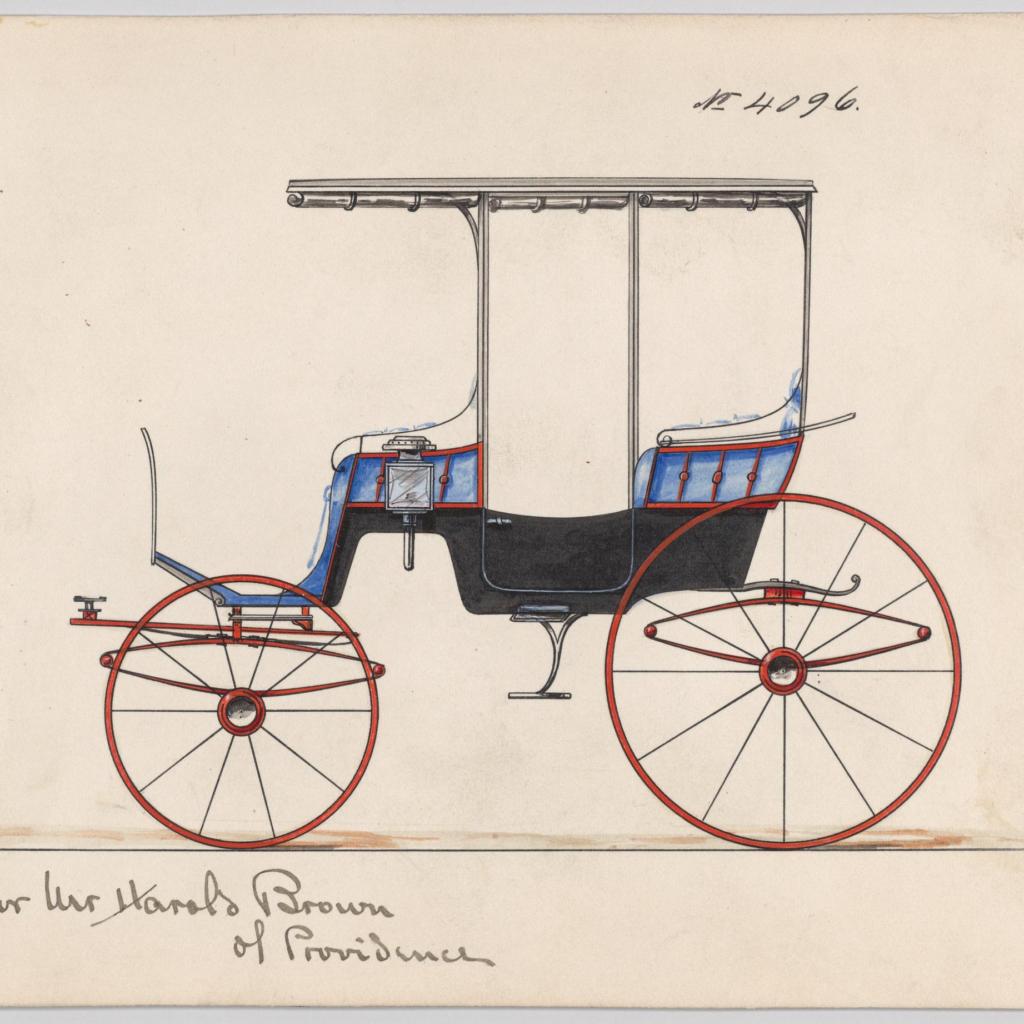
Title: Design for Station Wagon, no. 4096
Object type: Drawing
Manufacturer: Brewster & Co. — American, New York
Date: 1890
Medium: Pen and black ink, watercolor and gouache with gum arabic
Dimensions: sheet: 5 15/16 x 9 in. (15.1 x 22.9 cm)
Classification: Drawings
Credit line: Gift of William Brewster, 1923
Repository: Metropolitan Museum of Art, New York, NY